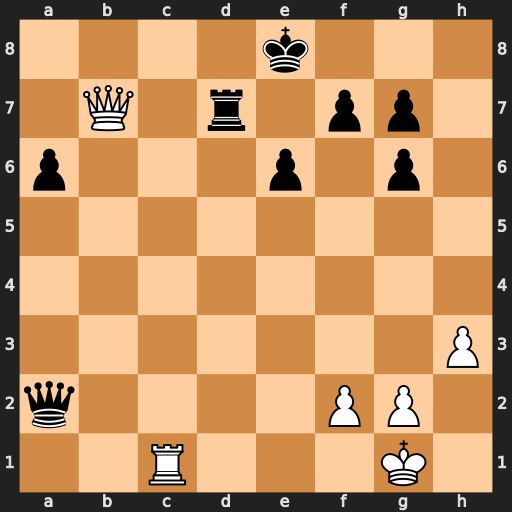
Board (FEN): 4k3/1Q1r1pp1/p3p1p1/8/8/7P/q4PP1/2R3K1
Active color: w
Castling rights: -
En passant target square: -
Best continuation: Rc8+ Rd8 Qc6+